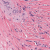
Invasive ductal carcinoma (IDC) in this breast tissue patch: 1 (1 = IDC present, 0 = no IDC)